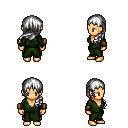
a pixel art fantasy rpg character, female body template, human, tanned skin, green robe, gold greaves, white left-swept hairstyle, leather bracers, four views (front, back, left, right), 2x2 character sprite sheet, small pixel art, hard edges, no anti-aliasing